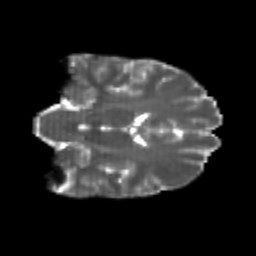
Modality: T2w
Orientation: coronal
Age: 21
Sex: male
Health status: healthy
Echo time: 0.074 s